Question: I have this, but not sure how to get current date to show only. I also know that this needs to be fixed so it does not get SQL injection. Anyone have an idea what I can do to show the current date only of the records.
'''
$sql = "SELECT id, lanId, name, department, manager, request, request_description, request_comments, status, comments, compUser, compDt FROM requests WHERE status='Completed' AND compUser='xgrh'CURDATE()";
$results = mysql_query($sql) or die(mysql_error());
'''
This is on my admin page
'''
<tr>
<td style="width: 125px"><a href="xgrhCompleted.php" target="Frame">xgrh</a></td>
<td style="width: 125px" align="center"><a href="xgrhCompleted.php" target="Frame"><?php $result = mysql_query("SELECT COUNT(*) FROM requests WHERE status='Completed' AND compUser='xgrh'");
while($row=mysql_fetch_array($result))
{
echo $row['COUNT(*)'];
} ?></a></td>
</tr>
'''
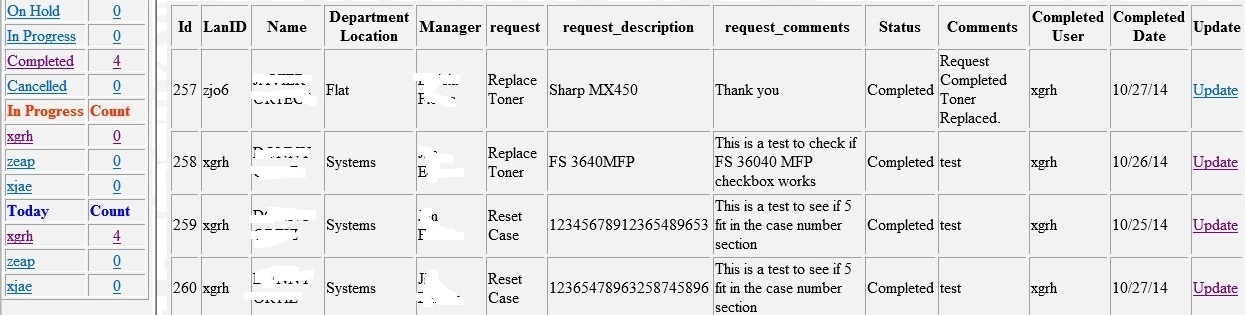
Answer: I'd do it like this:
'''
$user = 'xgrh'.Date('m/d/y');
'''
'''
$sql = "SELECT id, lanId, name, department, manager, request, request_description, request_comments, status, comments, compUser, compDt FROM requests WHERE status='Completed' AND compUser='$user'";
'''
you need to make sure what the exact used dateformat your date column is (days with leading zero or without, month with leading zero or without) and set the variables dateformat according.
If the query should be like in your last comment:
'''
$date = Date('m/d/y');
$sql = "SELECT id, lanId, name, department, manager, request, request_description, request_comments, status, comments, compUser, compDt FROM requsts WHERE status='Completed' AND compUser='xgrh' AND compDT = '$date'";
'''
This:
'''
<tr>
<td style="width: 125px"><a href="xgrhCompleted.php" target="Frame">xgrh</a></td>
<td style="width: 125px" align="center"><a href="xgrhCompleted.php" target="Frame"><?php $result = mysql_query("SELECT COUNT(*) FROM requests WHERE status='Completed' AND compUser='xgrh'");
while($row=mysql_fetch_array($result))
{
echo $row['COUNT(*)'];
} ?></a></td>
</tr>
'''
is completely wrong. You want to
'''
a) run a query
b) echo the result
'''
You're totaly mixing stuff